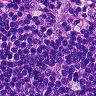
Metastatic tissue present: no